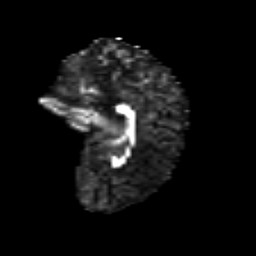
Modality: FA
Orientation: sagittal
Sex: female
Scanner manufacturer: siemens
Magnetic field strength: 3 T
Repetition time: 5 s
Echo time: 0.071 s